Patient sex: F
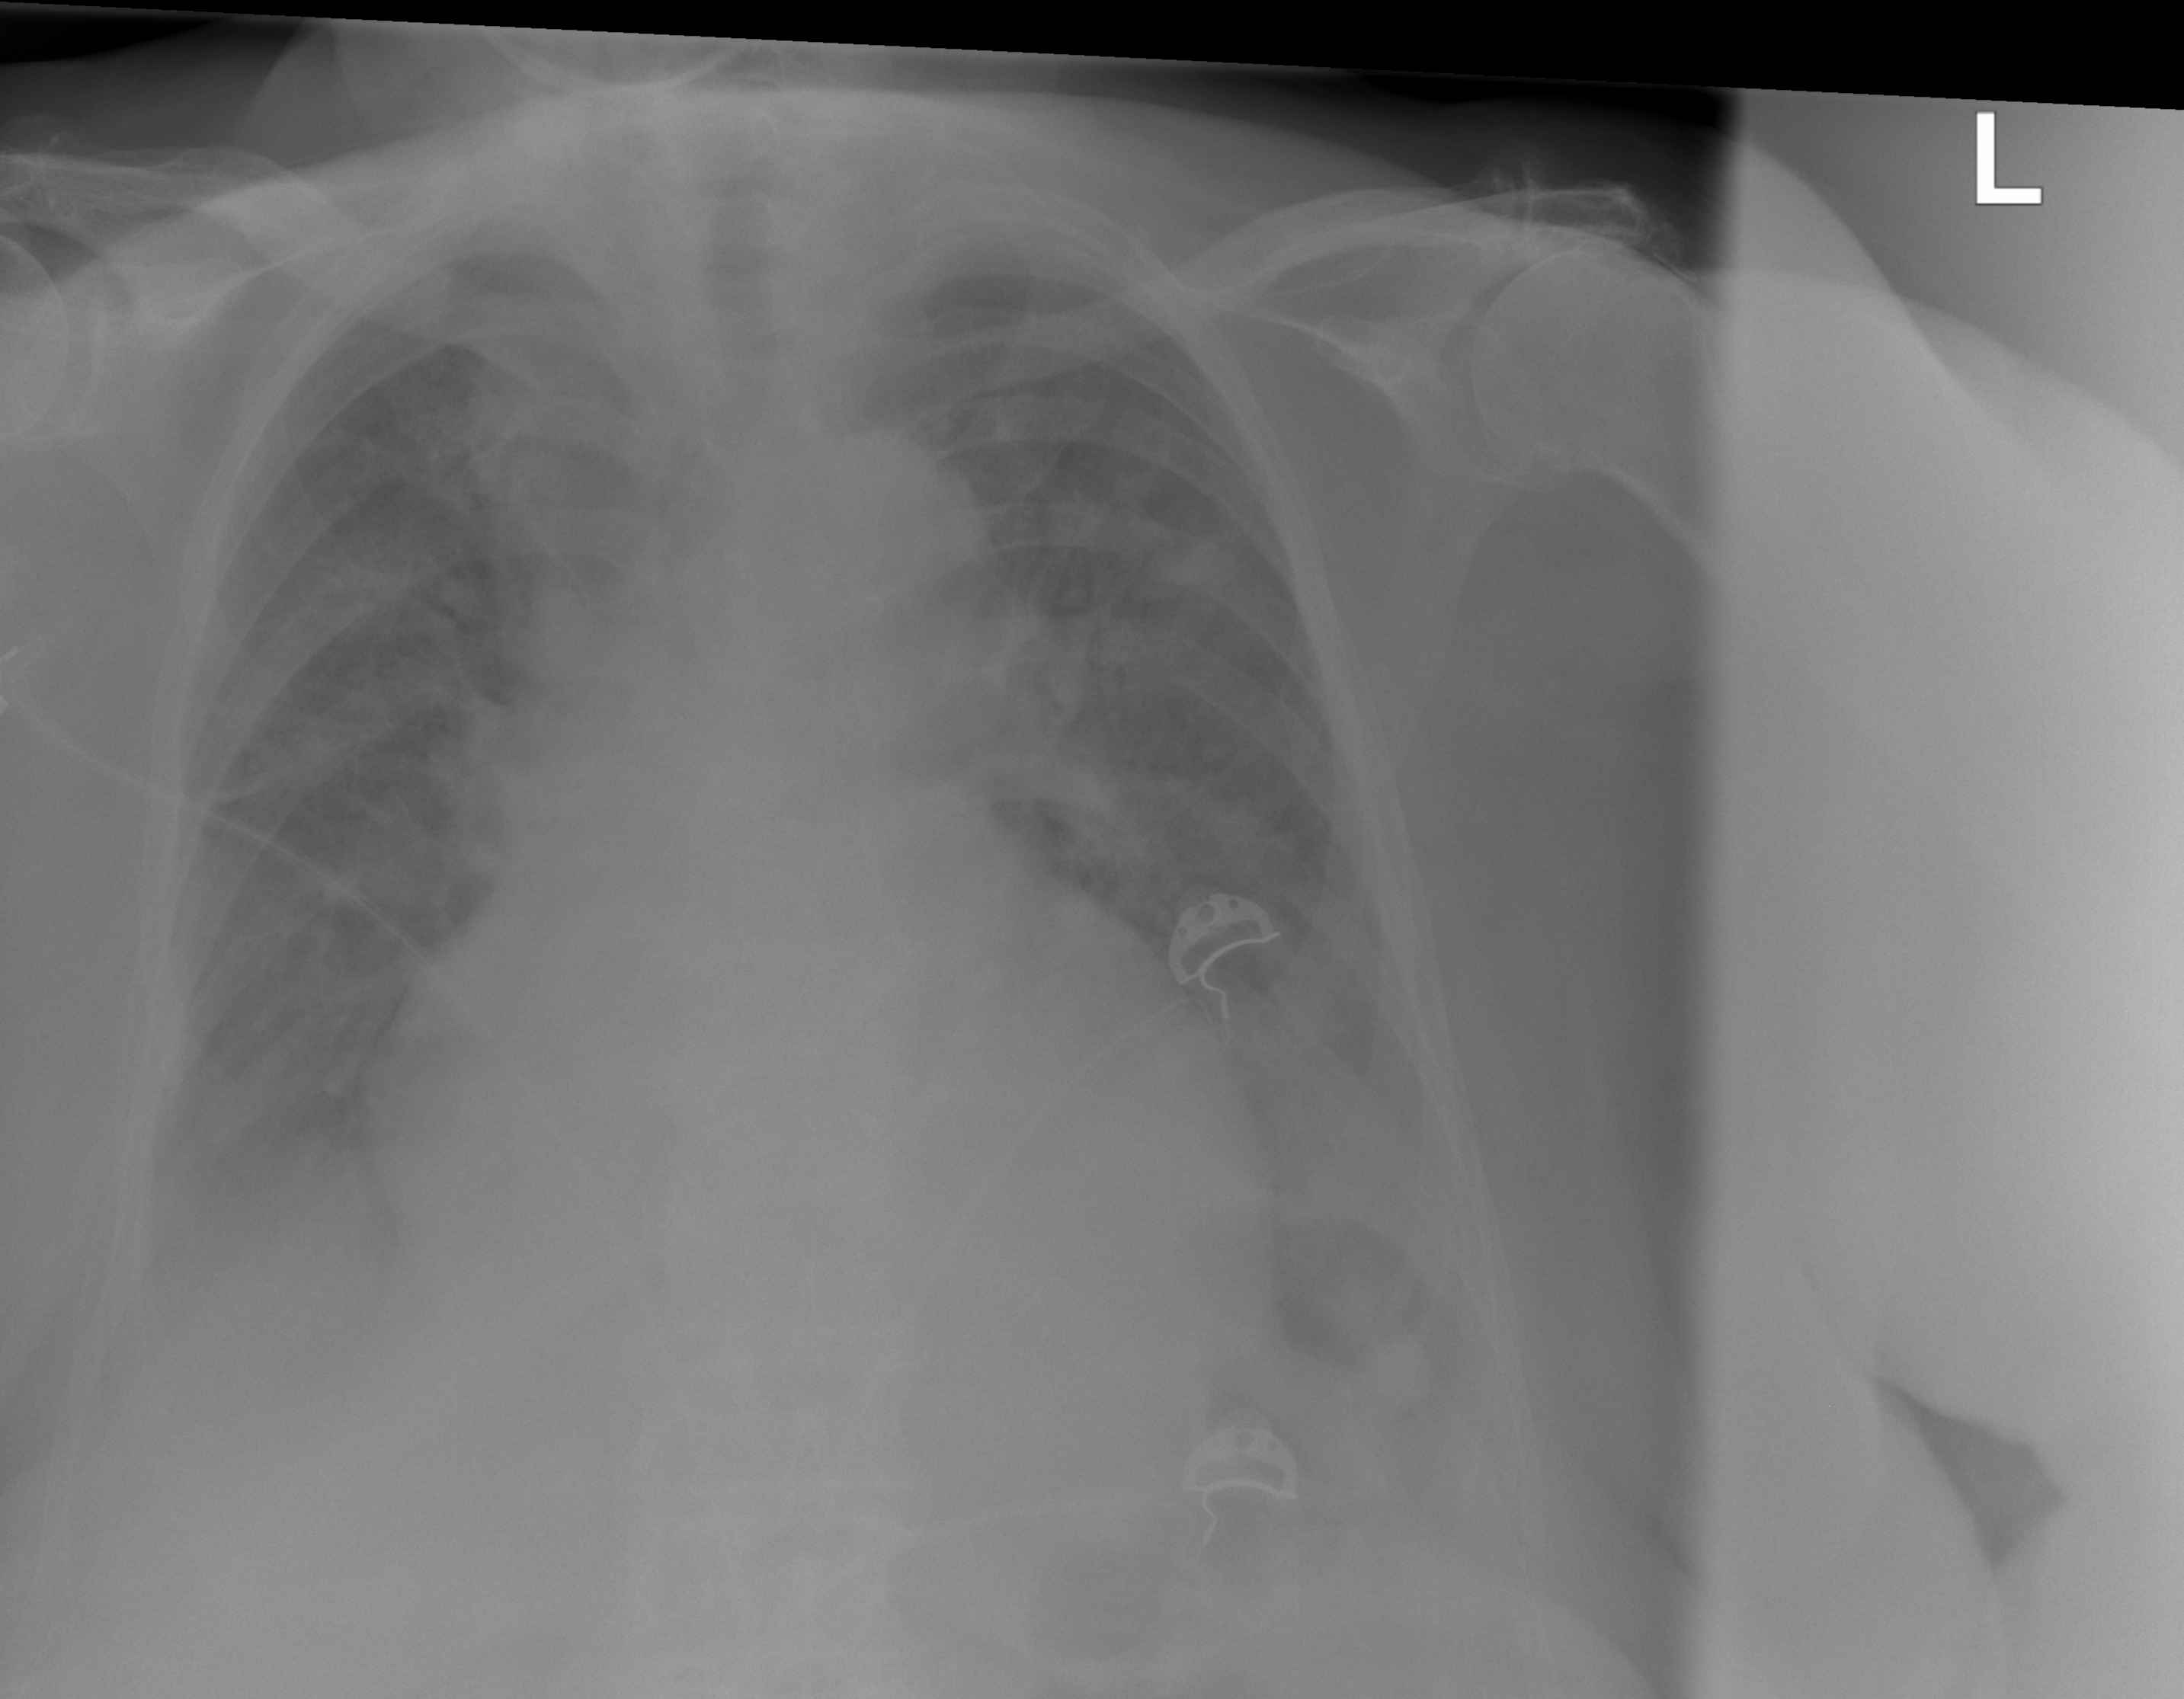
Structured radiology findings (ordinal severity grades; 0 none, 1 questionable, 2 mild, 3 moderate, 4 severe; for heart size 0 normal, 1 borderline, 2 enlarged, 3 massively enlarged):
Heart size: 2
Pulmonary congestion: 0
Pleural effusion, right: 1
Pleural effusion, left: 2
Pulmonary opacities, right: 0
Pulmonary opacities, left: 1
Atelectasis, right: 1
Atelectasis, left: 2